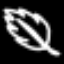
Label: leaf